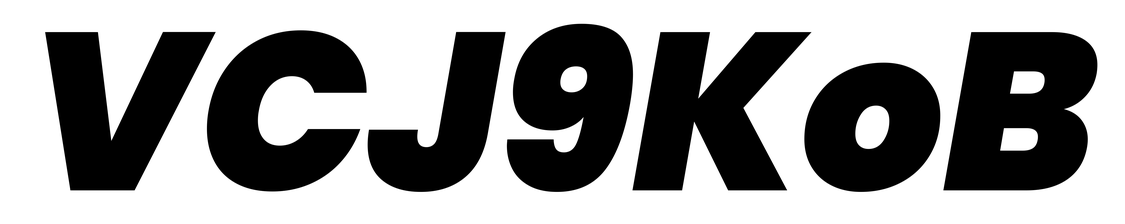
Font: Poppins-BlackItalic